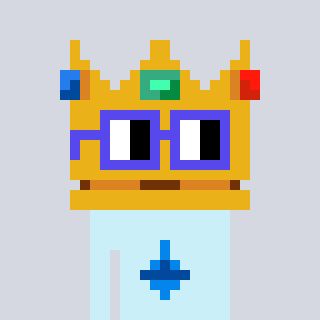
a pixel art character with square blue glasses, a crown-shaped head and a cold-colored body on a cool background